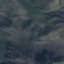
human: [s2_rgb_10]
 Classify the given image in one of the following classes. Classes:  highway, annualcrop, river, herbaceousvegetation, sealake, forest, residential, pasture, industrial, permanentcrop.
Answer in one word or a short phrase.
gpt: HerbaceousVegetation